Aerial crown-view tile of a tropical tree (Barro Colorado Island, Panama), acquired 20250616:
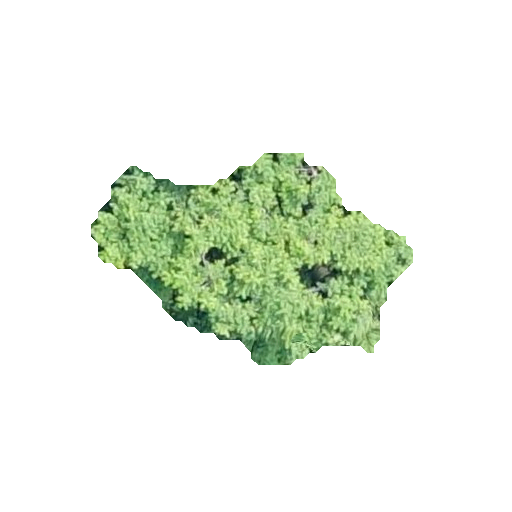
Species: Protium stevensonii
GBIF accepted scientific name: Tetragastris panamensis
Crown area: 62.979 m²